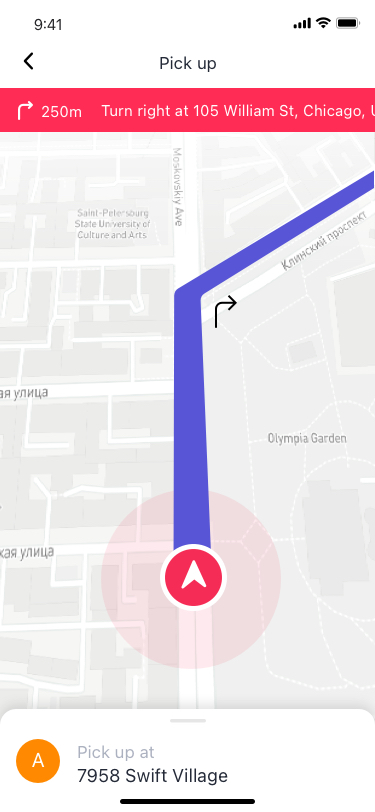
Text in this UI design:
Pick up at
7958 Swift Village
A
Pick up
Turn right at 105 William St, Chicago, US
250m